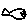
Label: fish